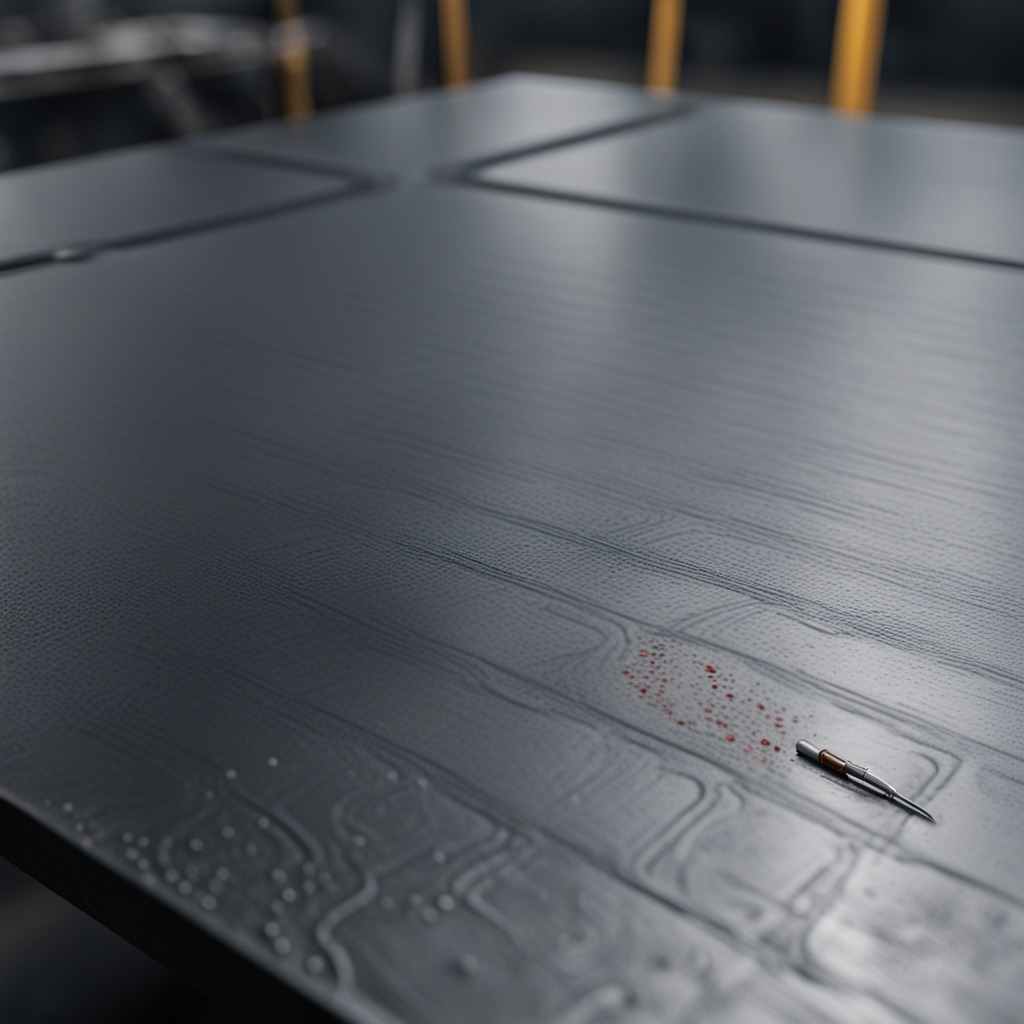
A screwdriver is lying on the cold steel table in a mining workshop.